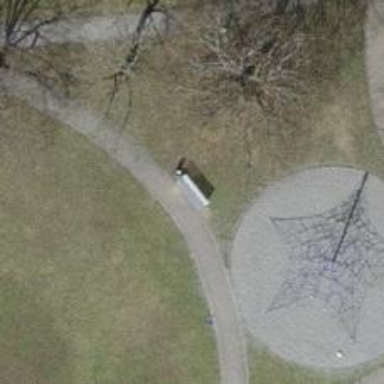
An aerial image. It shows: Bench.